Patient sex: M
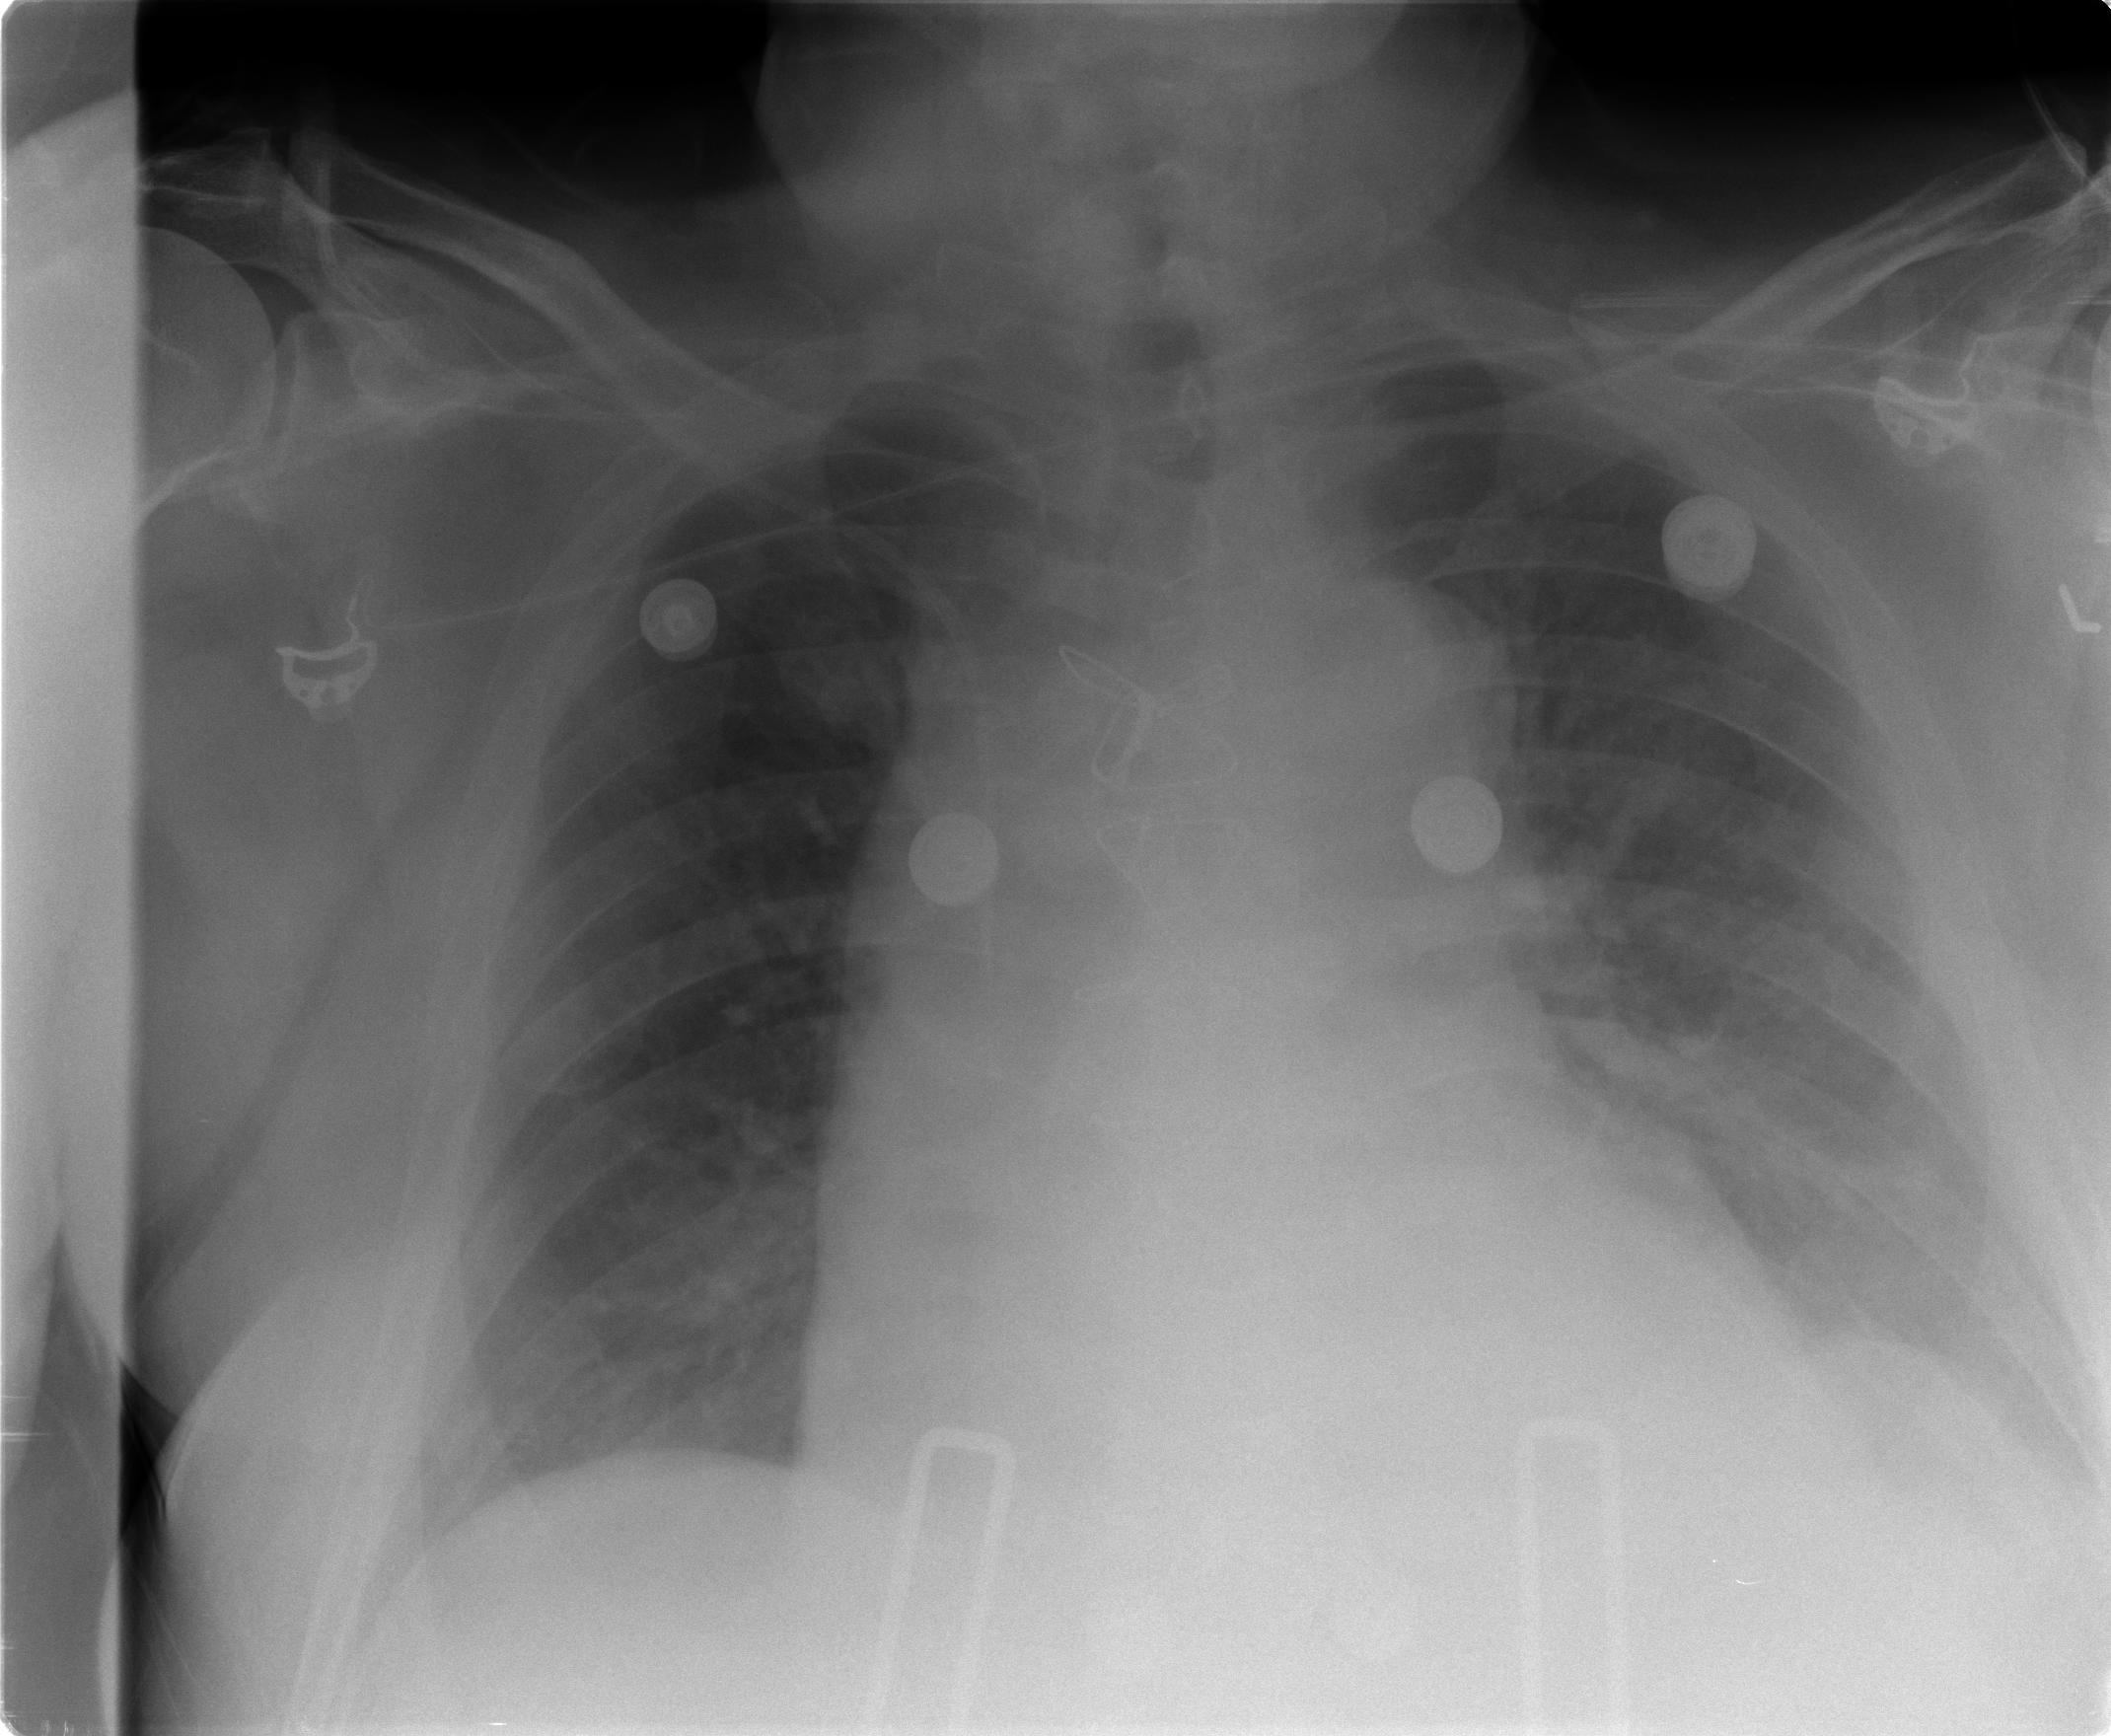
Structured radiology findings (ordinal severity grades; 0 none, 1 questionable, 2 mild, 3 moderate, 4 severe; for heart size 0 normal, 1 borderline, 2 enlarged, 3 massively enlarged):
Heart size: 2
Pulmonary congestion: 2
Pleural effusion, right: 0
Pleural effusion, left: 2
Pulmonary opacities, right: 0
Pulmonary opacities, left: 1
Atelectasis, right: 0
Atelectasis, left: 2